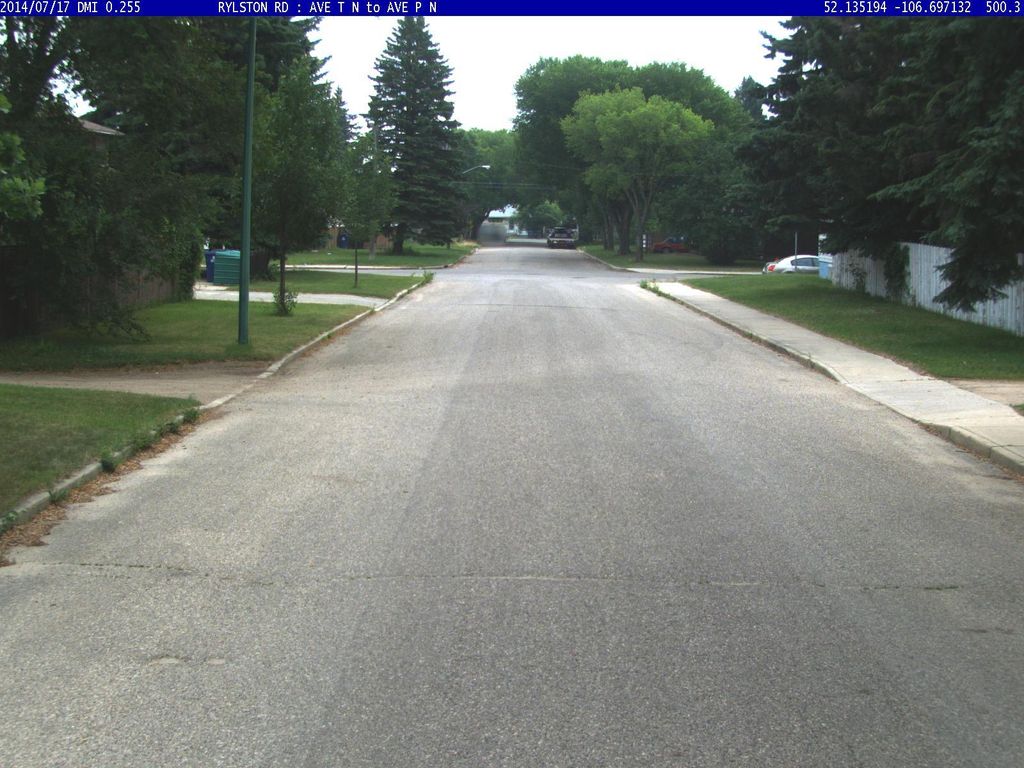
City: saskatoon